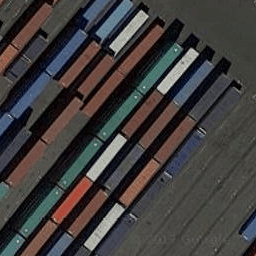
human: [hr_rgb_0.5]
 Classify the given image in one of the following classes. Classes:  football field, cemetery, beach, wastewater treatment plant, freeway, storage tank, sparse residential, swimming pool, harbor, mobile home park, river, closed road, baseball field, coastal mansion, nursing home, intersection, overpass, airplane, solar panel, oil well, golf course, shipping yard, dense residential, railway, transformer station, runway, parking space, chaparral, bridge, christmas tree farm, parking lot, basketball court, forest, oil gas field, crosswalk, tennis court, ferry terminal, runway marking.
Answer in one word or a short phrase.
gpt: shipping yard